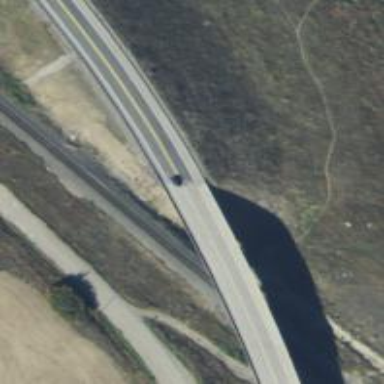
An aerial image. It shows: Secondary road crossing bridge.